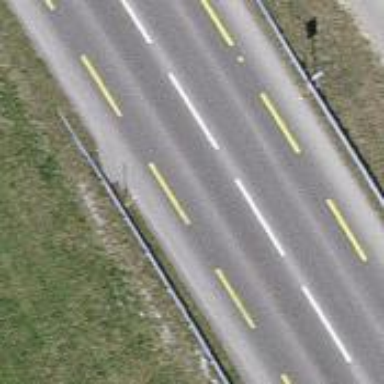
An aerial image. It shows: Secondary road.